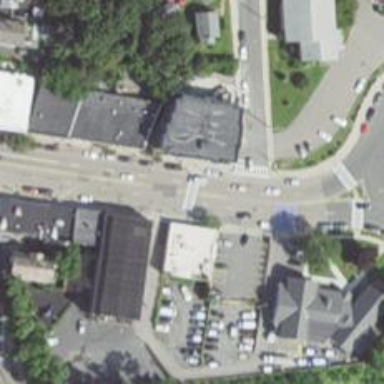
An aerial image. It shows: Secondary road with asphalt surface surrounded by commercial establishments.